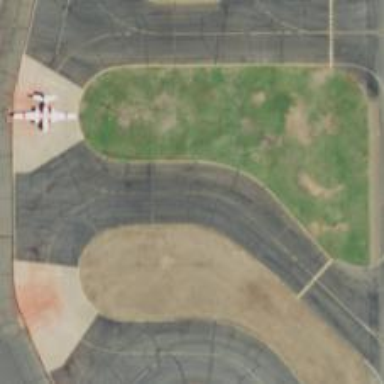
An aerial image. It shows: View of taxiway at the airport.